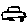
Label: car